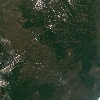
Label: land